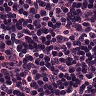
Metastatic tissue present: no